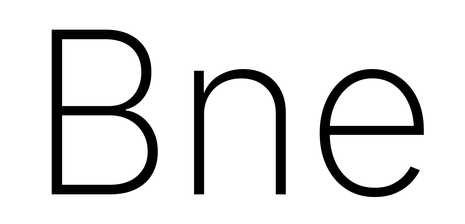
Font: Inter_ExtraLight